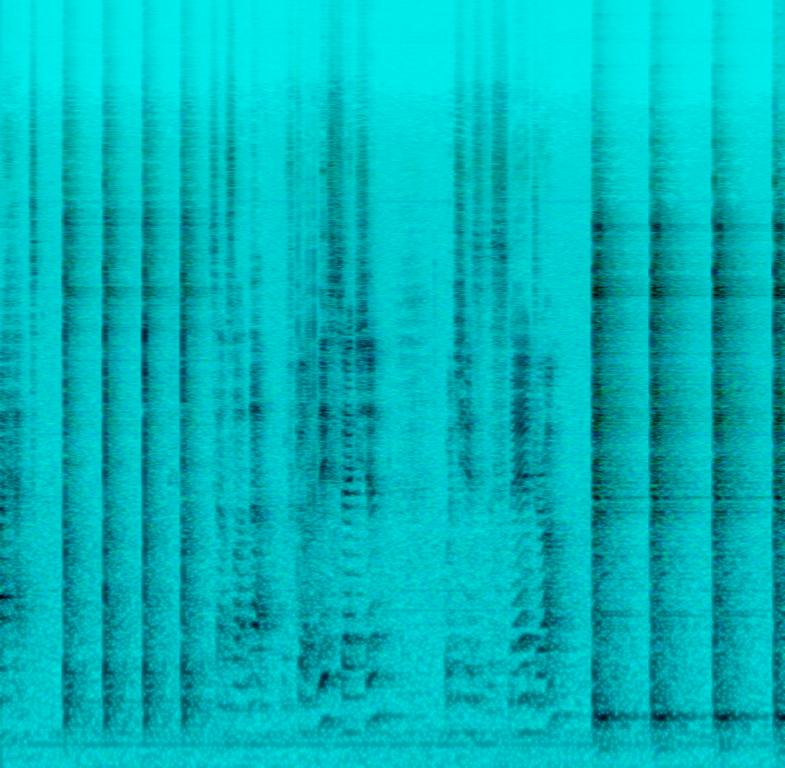
The low quality recording features a tutorial where a flat male vocalist is talking in-between punchy electro kick and synth hi hat. The recording is noisy and in mono.